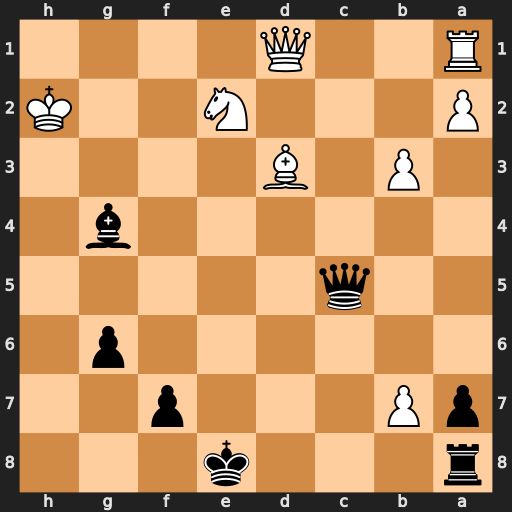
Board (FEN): r3k3/pP3p2/6p1/2q5/6b1/1P1B4/P3N2K/R2Q4
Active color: b
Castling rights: q
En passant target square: -
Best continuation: Qf2+ Kh1 Bf3#